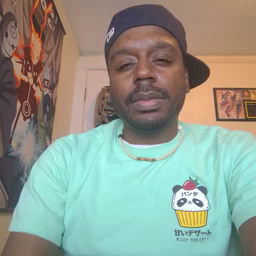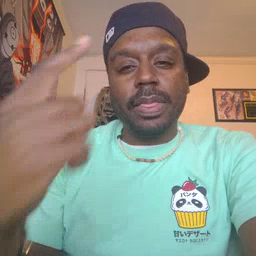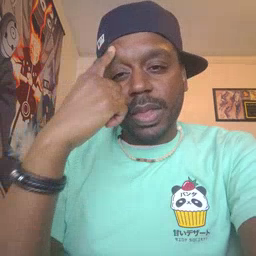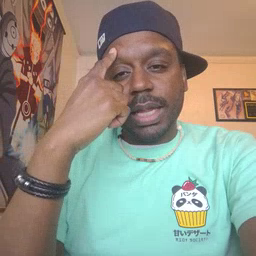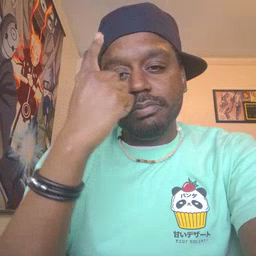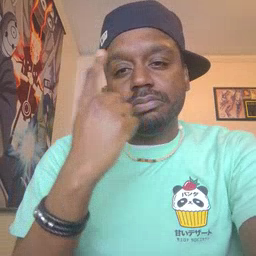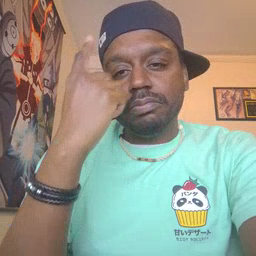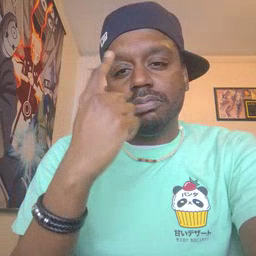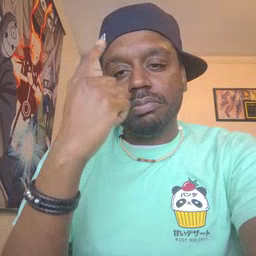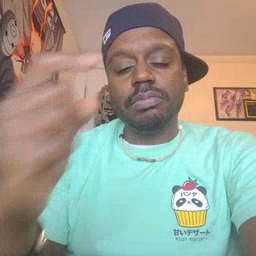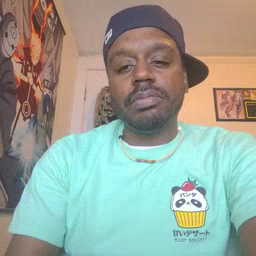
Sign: think